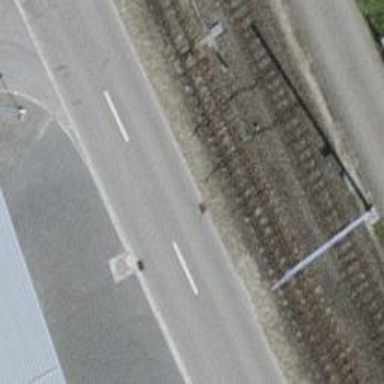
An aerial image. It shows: Narrow gauge railway with electrified contact lines.